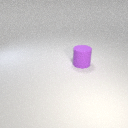
large purple rubber cylinder